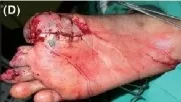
(E) Dorsum of foot after graft application.
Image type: medical_photograph (other_medical_photograph)